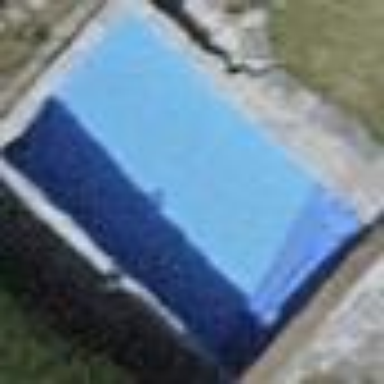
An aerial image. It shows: Swimming pool located in leisure land.